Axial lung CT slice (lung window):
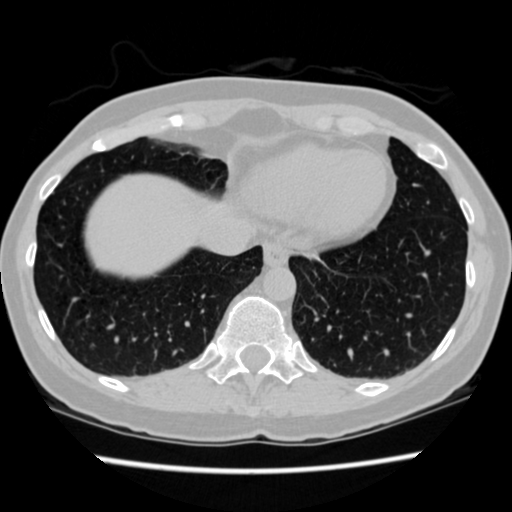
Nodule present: no